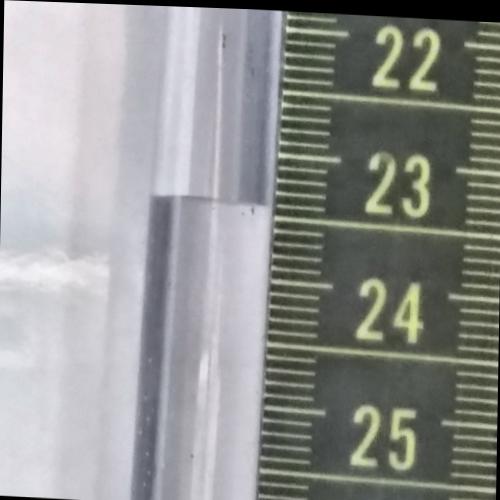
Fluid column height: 23.4 cm